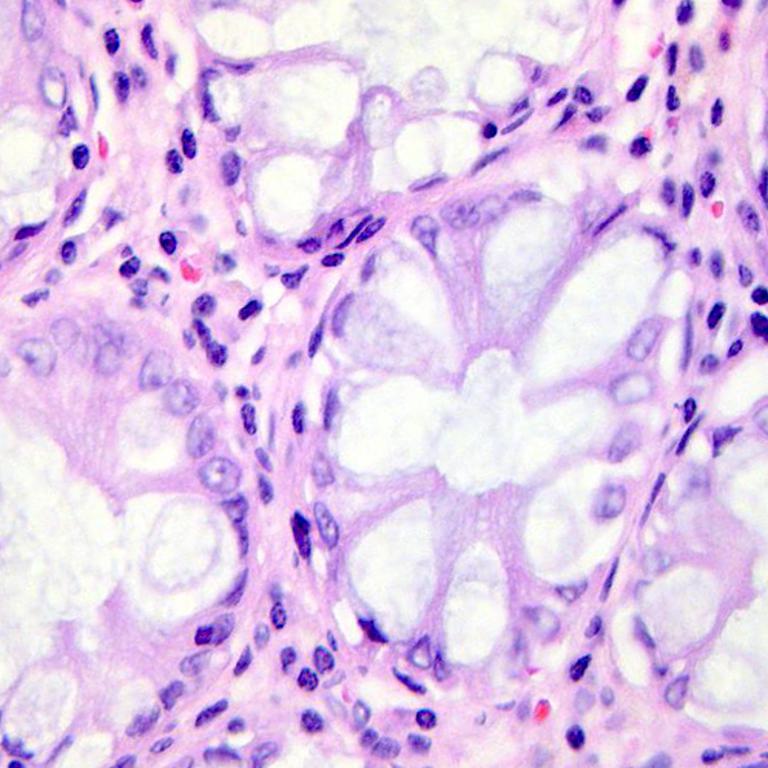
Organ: colon
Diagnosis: benign